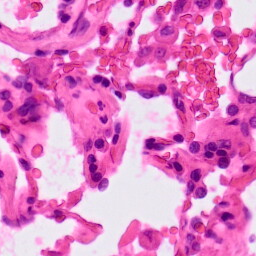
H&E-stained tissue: Lung